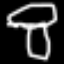
Label: mushroom